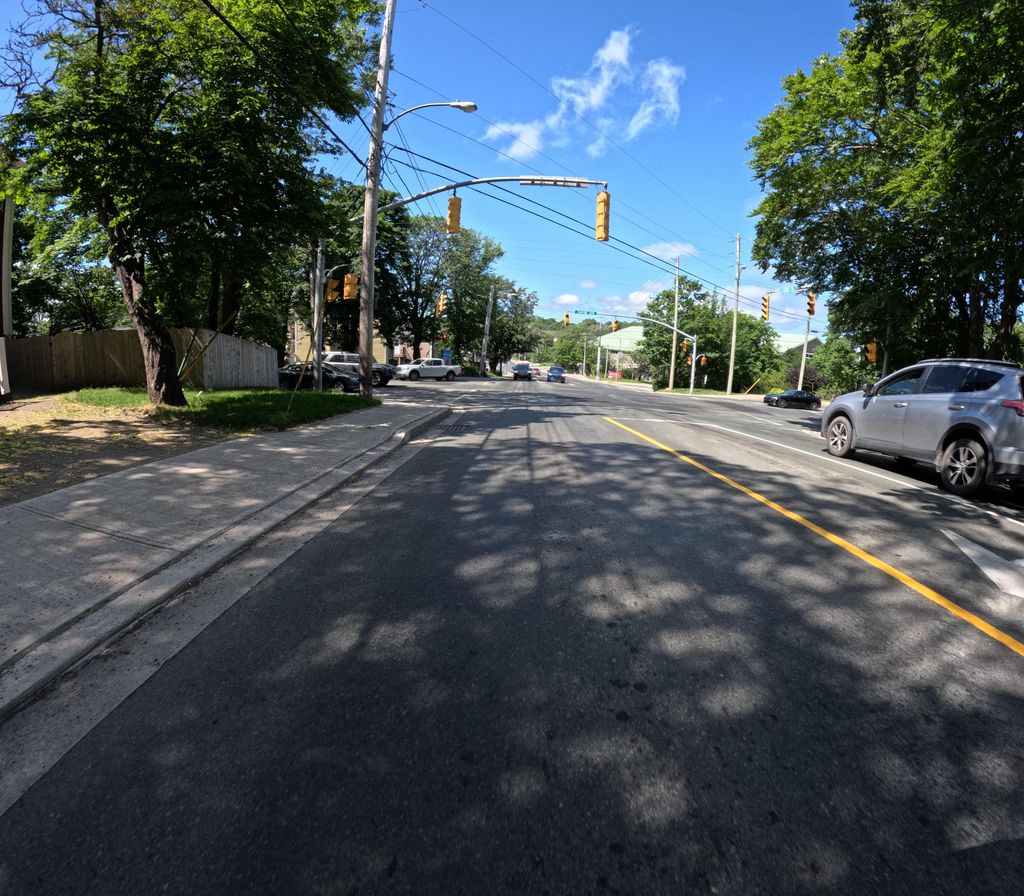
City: st_johns